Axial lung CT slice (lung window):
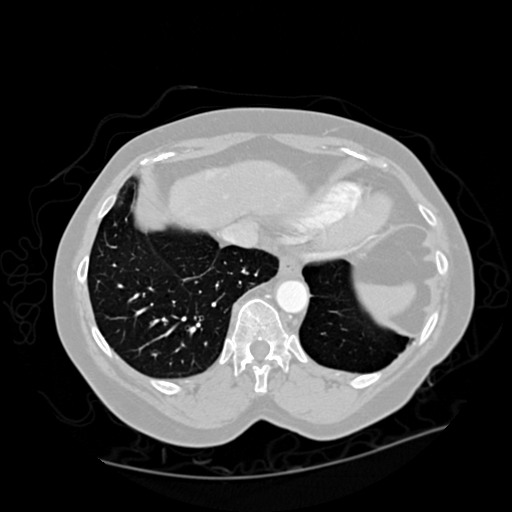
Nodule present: no